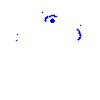
Particle: pion